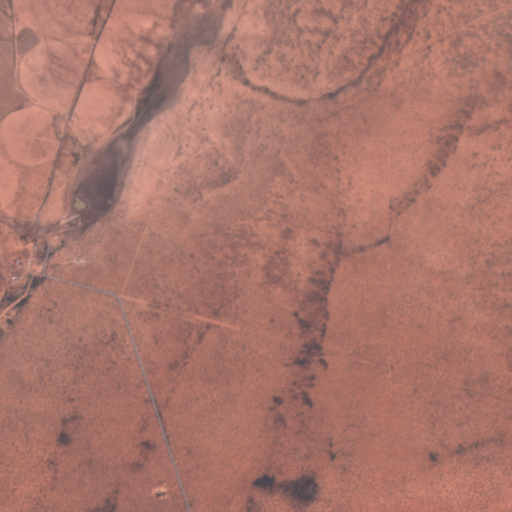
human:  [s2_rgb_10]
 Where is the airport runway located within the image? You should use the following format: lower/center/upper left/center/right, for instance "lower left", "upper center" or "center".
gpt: The airport runway is located in the center left of the image.
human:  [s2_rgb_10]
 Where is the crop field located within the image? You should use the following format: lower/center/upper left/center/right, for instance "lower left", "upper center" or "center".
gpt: The crop field is located in the upper left of the image.
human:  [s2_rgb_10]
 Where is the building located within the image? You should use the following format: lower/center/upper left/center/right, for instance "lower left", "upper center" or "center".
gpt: The building is located in the center left of the image.
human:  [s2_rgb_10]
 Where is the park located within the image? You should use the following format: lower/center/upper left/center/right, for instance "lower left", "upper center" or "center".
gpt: There is no park in the image.